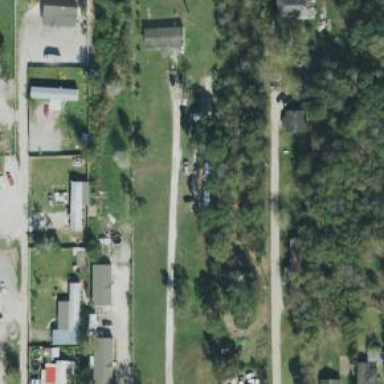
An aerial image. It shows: Driveway.